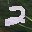
Label: 2